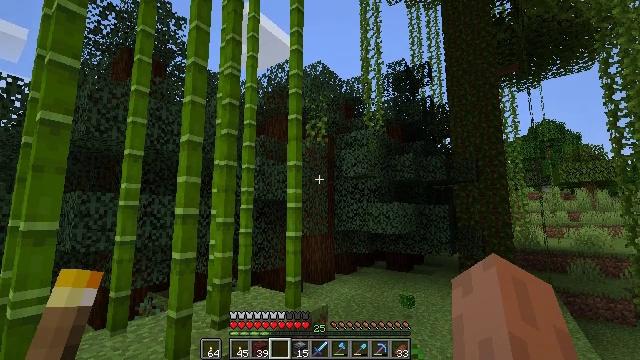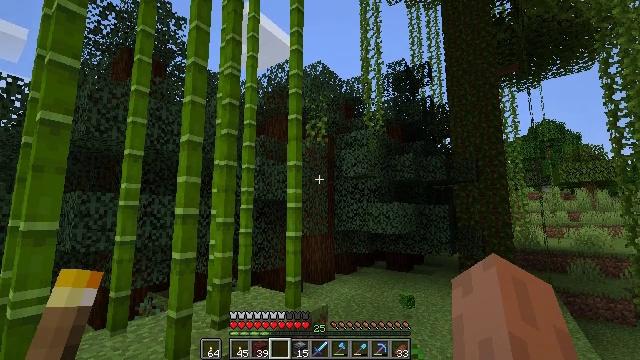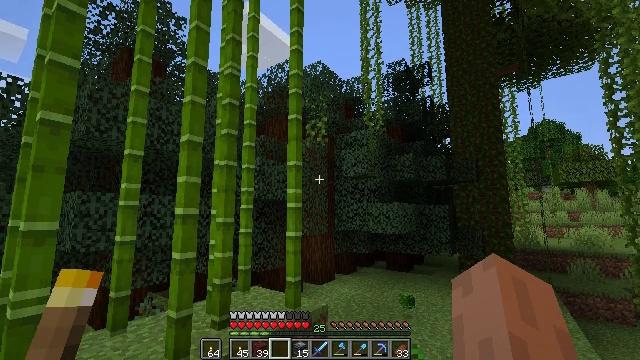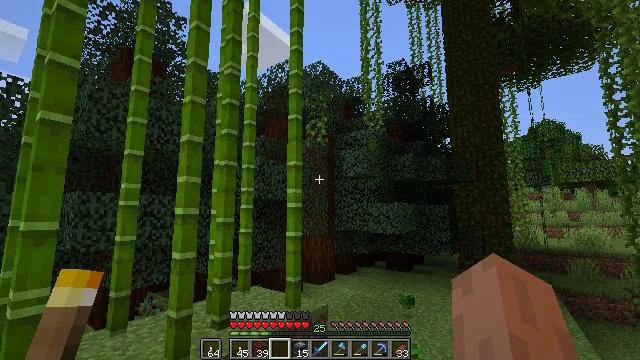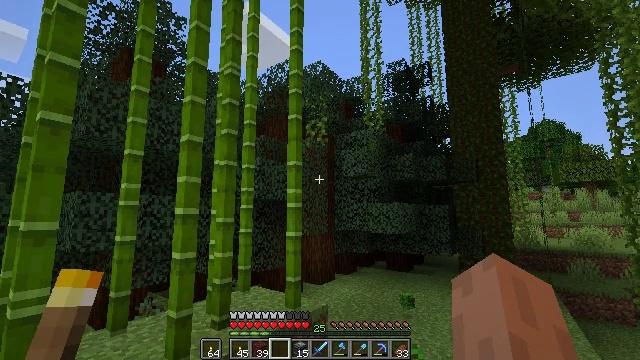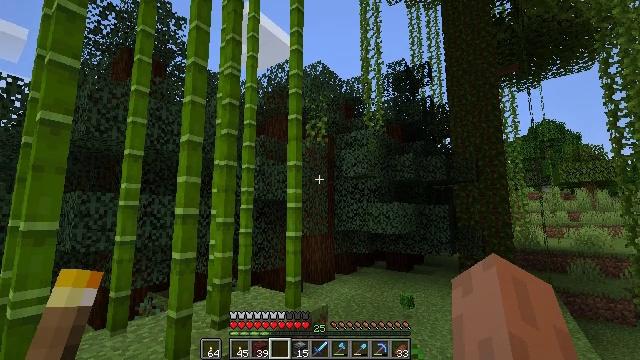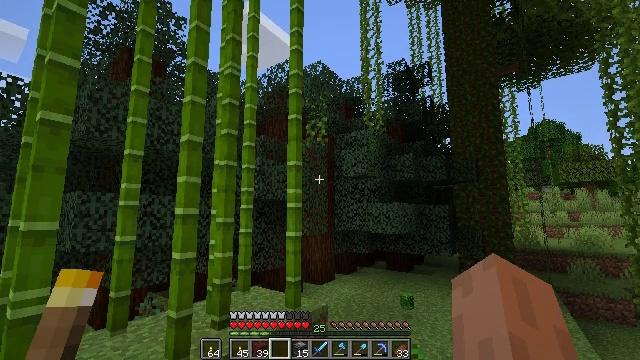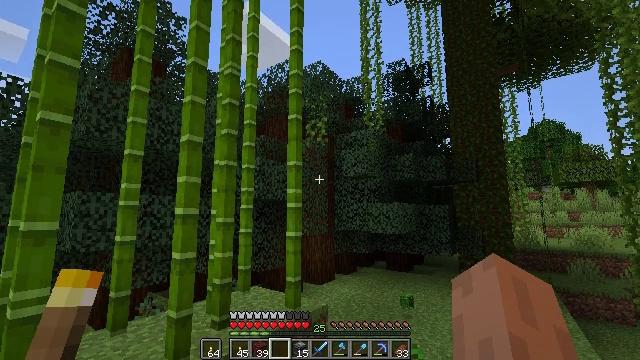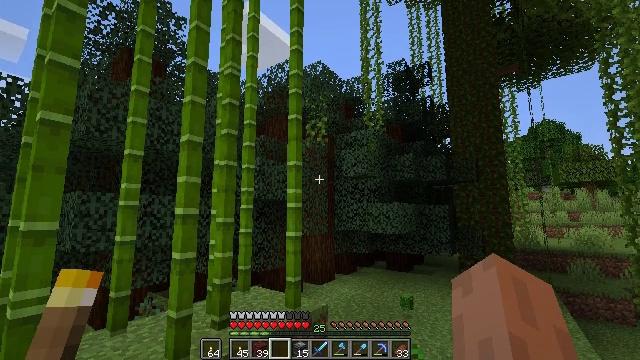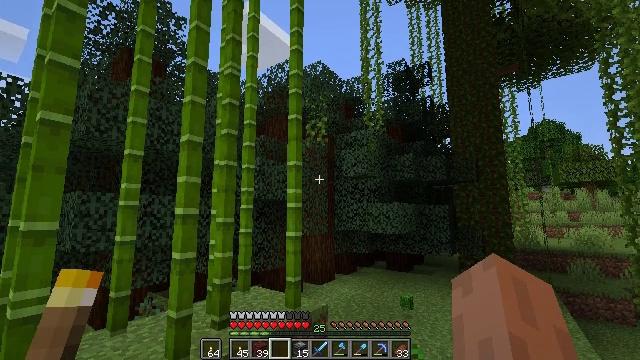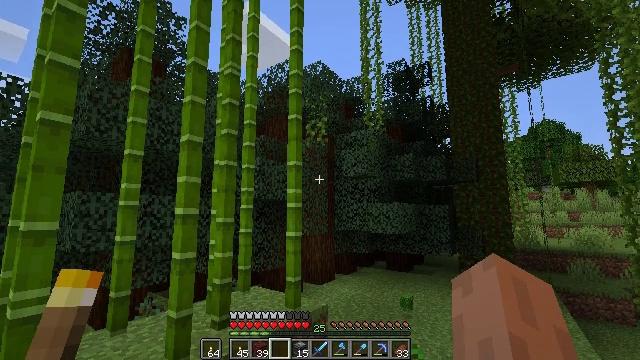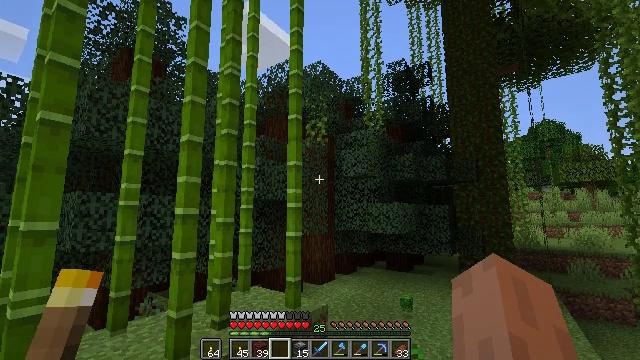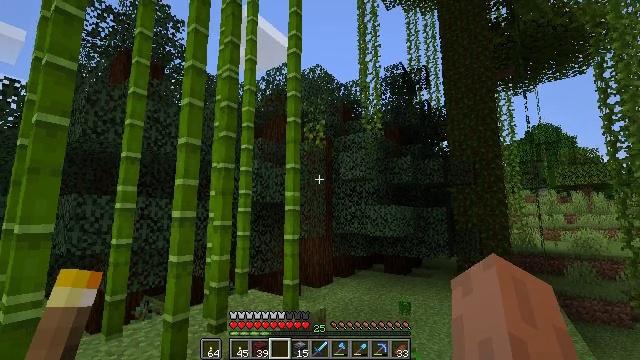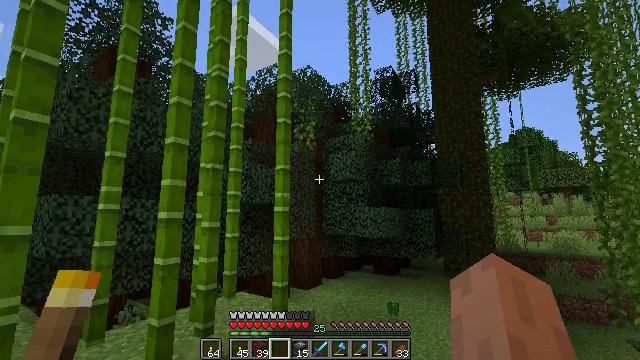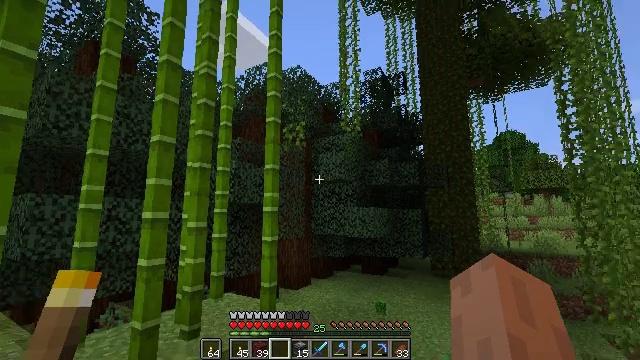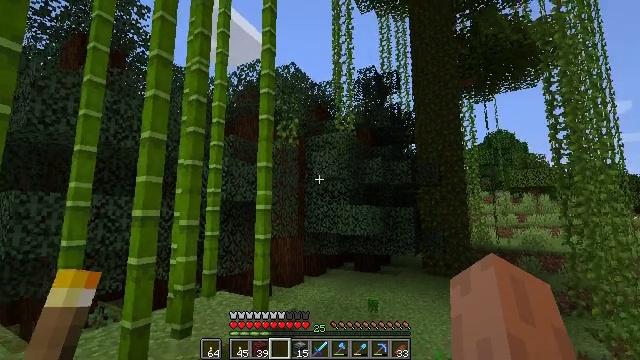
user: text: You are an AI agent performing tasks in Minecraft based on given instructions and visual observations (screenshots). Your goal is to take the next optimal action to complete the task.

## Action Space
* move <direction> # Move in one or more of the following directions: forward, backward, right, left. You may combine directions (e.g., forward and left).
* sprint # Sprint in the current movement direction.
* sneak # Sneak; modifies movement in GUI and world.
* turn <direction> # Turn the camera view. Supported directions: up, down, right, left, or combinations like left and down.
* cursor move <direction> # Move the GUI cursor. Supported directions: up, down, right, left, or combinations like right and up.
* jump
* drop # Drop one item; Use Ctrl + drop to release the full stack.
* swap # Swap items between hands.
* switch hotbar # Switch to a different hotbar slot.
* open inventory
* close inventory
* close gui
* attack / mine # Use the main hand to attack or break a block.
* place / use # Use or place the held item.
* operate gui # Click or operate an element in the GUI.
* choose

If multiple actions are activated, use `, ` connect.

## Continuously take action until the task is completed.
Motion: motion action
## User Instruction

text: Break the jungle leaves with your hand or shears.
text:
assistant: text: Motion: no_op
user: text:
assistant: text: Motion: no_op
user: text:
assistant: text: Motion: no_op
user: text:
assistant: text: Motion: no_op
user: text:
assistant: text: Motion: no_op
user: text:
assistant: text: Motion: no_op
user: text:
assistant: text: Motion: no_op
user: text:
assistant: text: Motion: no_op
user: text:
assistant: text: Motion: no_op
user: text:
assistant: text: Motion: no_op
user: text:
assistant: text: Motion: no_op
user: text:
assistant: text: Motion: no_op
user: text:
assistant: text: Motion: turn right
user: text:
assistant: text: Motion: turn right
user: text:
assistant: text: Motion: turn right
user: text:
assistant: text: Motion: turn right and down
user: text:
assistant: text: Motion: turn down
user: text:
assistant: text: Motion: no_op
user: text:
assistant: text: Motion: no_op
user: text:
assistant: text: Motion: no_op
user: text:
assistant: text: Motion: no_op
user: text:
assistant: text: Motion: no_op
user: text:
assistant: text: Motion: no_op
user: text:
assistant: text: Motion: no_op
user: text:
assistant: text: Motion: no_op
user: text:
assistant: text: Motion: no_op
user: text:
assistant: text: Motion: no_op
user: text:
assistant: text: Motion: no_op
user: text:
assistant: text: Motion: no_op
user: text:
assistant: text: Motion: no_op